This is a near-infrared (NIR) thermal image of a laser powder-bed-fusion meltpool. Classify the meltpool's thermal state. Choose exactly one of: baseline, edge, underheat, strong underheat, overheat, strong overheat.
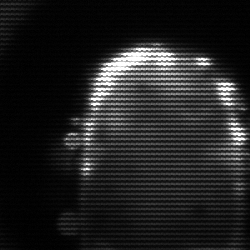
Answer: baseline